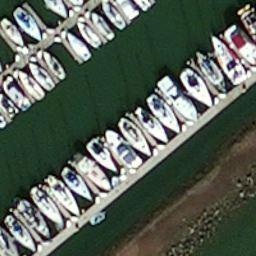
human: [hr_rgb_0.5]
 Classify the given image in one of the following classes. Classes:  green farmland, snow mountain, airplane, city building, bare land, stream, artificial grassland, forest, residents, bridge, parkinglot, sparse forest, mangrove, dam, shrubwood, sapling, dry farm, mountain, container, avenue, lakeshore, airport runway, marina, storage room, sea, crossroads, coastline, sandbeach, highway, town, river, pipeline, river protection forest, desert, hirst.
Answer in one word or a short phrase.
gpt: marina